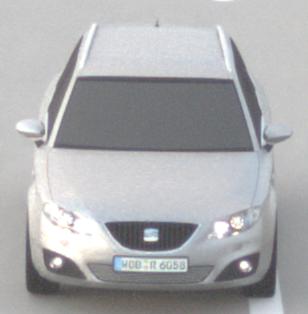
Make: SEAT
Model: Exeo ST 1.6
Detailed model: Exeo (3R) ST
Model produced from: 2010/05
Model produced until: 2010/08
Doors: 5
Color: white
Road condition: dry road
Daytime: sunrise or sunset
Contrast: low contrast